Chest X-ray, AP view. Patient: 30 years old, sex M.
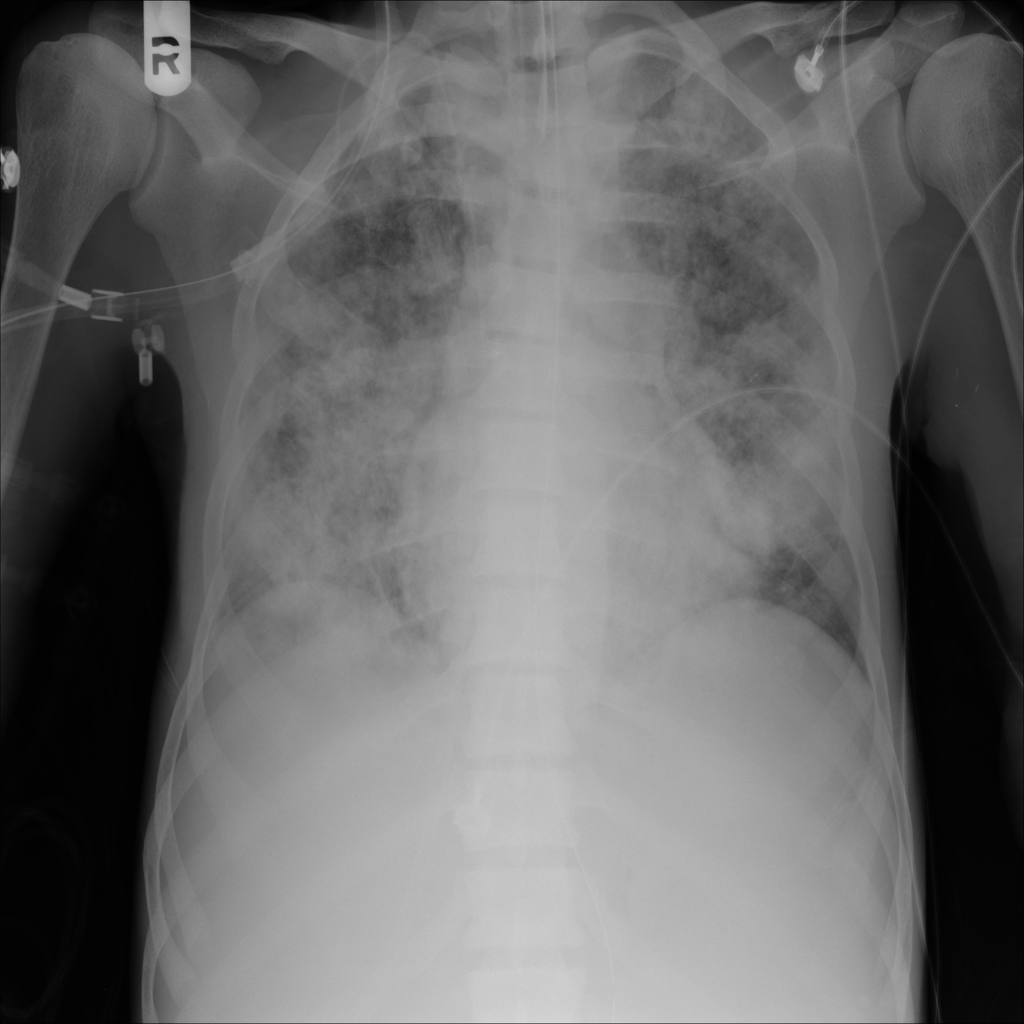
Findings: No Finding